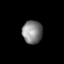
Tissue: lung
Cell type: Endothelial cells
Senescence score: 0.5538
Nuclear area (px): 451
Mean DAPI intensity: 132.548